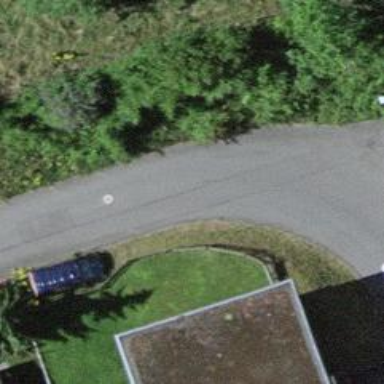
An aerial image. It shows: Residential road.